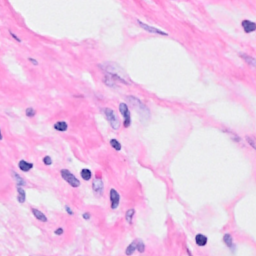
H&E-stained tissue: Breast